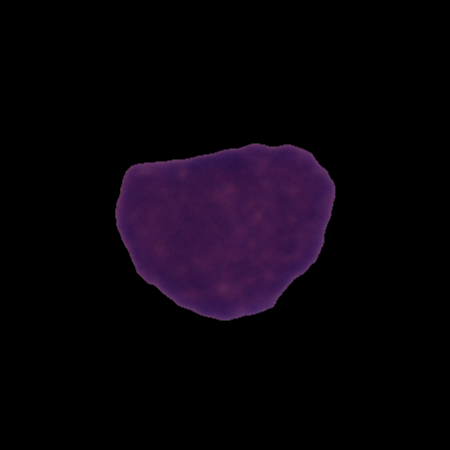
Label: cancer